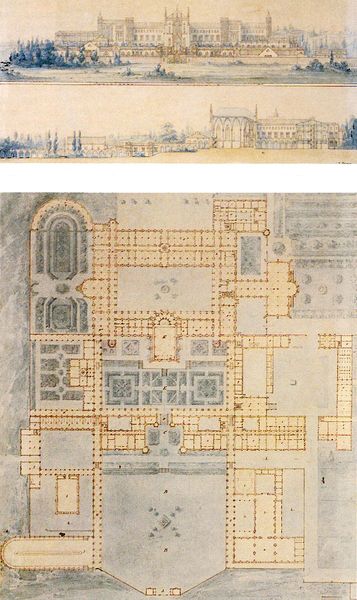
Titel: Entwurf zum Athenäum in München
Künstler: Eduard Metzger
Institution: München, Staatsbibliothek
Schlagwörter: aquarell, gelb, grün, stadt, skizze, zeichnung, anlage, gebäude, haus, park, schloss, wiese, alt, architektur, kirche, turm, garten, ansicht, fassade, farbe, vogelperspektive, detail, symmetrie, seitenansicht, kloster, palast, palazzo, dom, draufsicht, seite, entwurf, kathedrale, karte, bankett, seitenschiff, plan, kirsche, riss, grundriss, schlossanlage, vorplatz, lageplan, prospekt, grundplan, überblick, orientierung, bosquet, patio, standort, skizze architektur, entwurfansicht